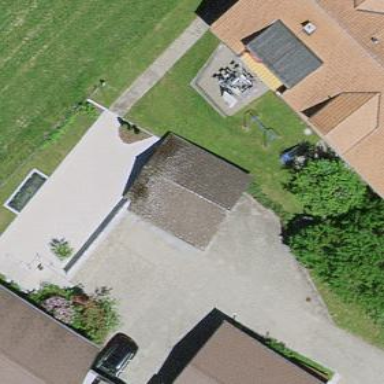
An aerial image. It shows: Garage.